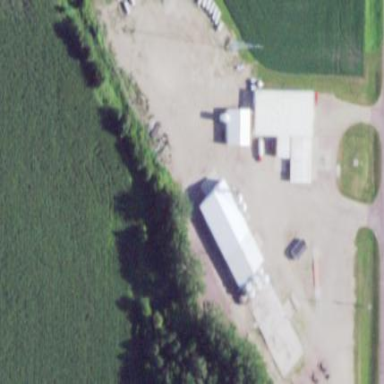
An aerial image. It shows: Farmyard area.